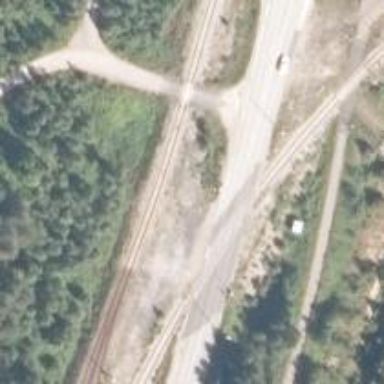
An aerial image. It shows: Level crossing with light signals and saltire markings.